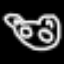
Label: frog